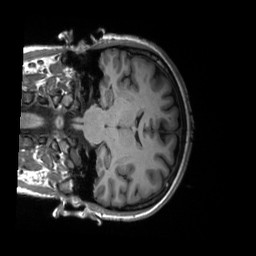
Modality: T1w
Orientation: coronal
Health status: healthy
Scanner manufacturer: siemens
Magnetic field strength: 3 T
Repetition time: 2.3 s
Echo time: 0.00228 s